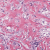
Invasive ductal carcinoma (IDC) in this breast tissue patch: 1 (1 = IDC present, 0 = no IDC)